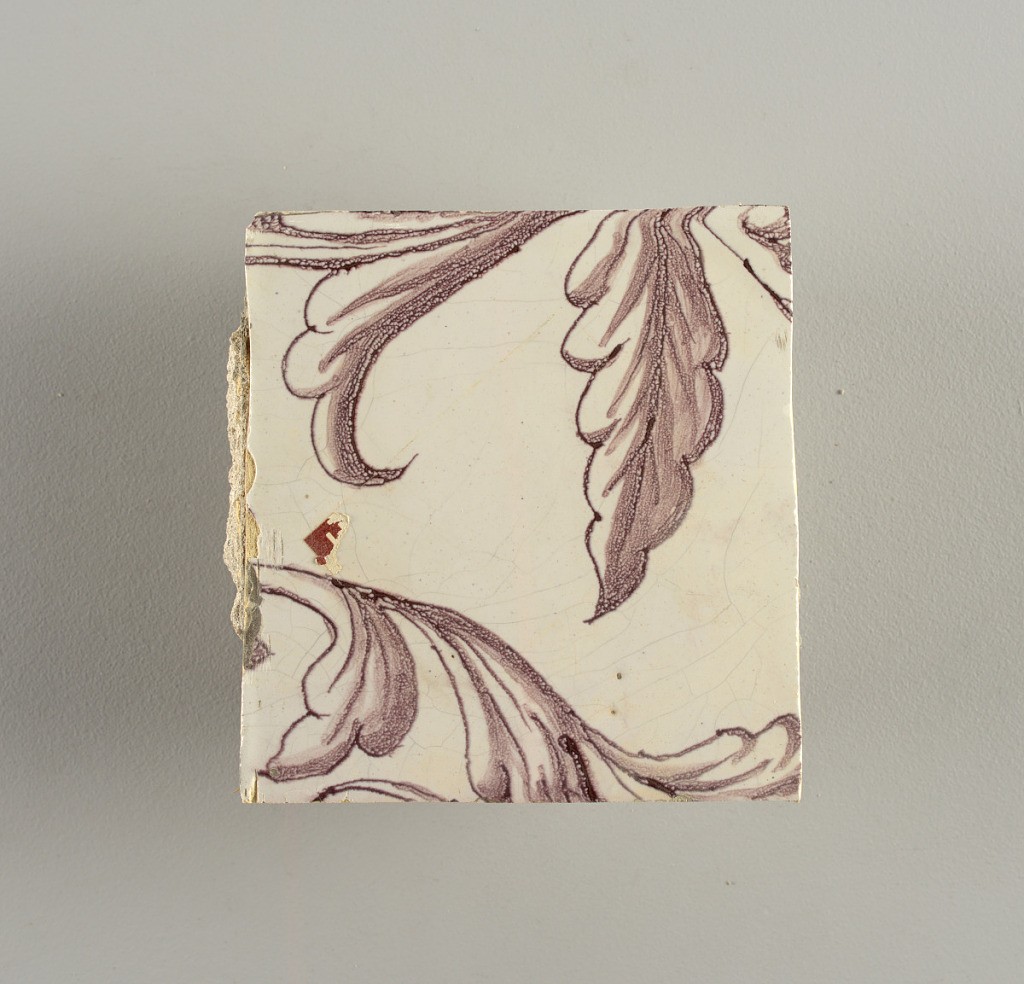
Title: Tile wall facing
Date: ca. 1725
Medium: Tin-glazed earthenware, underglaze
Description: Horizontal rectangle.  Thirty tiles wide and twenty-three tiles high with opening for fireplace eleven tiles wide and ten high.  Foliage arabesques disposed about three vertical axes from which are emphazised by urns at center and right, and at left by the figure of a standing woman carrying an infant on her arm and accompanied by two children.